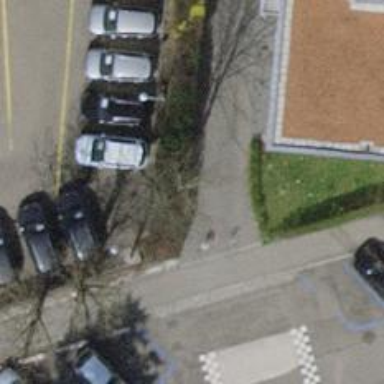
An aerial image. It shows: Bollard barrier.